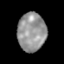
Tissue: lung
Cell type: Endothelial cells
Senescence score: 0.2321
Nuclear area (px): 1068
Mean DAPI intensity: 149.225